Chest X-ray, PA view. Patient: 43 years old, sex F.
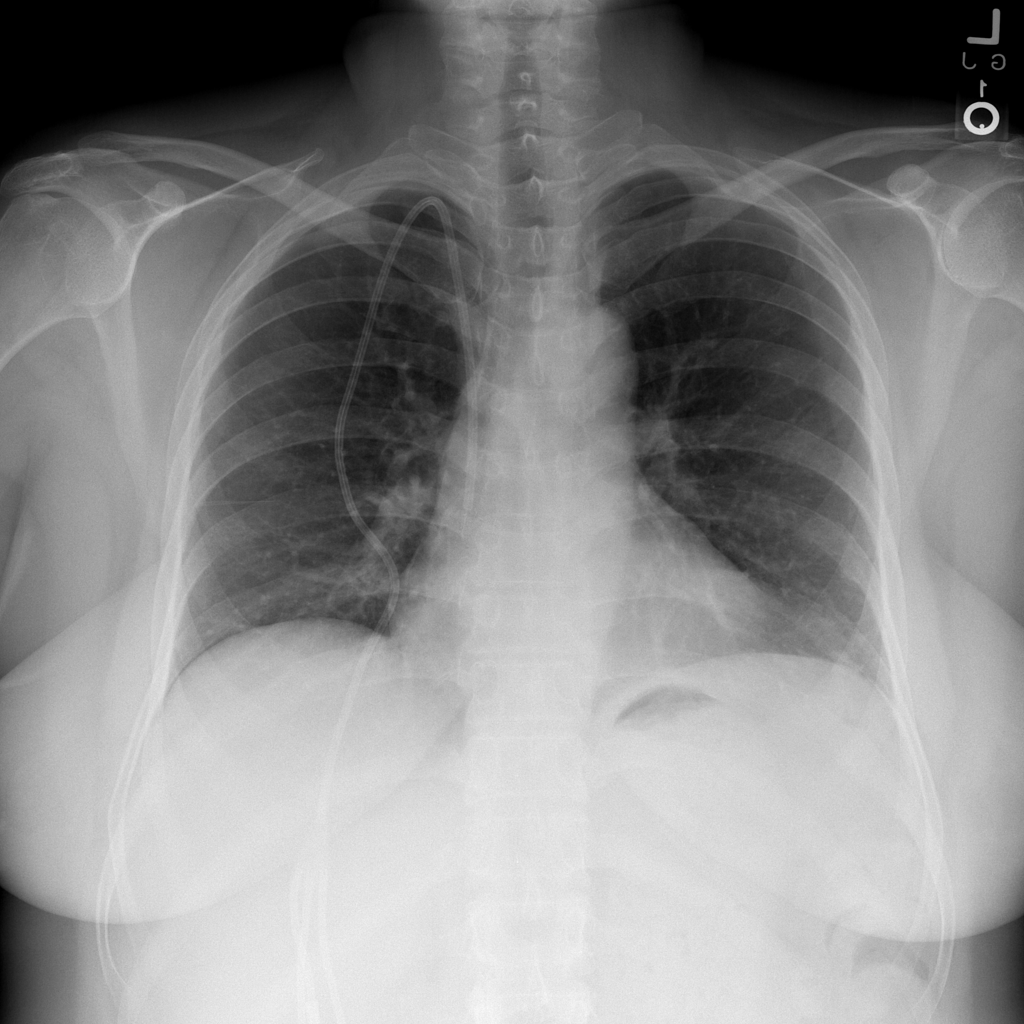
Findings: No Finding